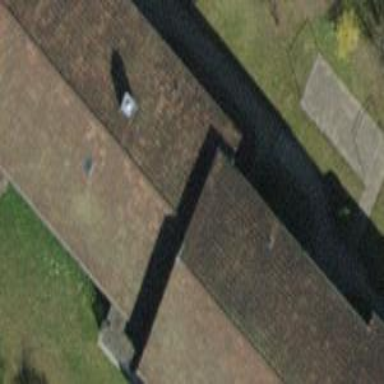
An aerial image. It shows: Building with pitched roof.